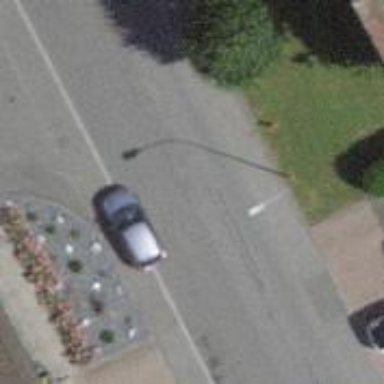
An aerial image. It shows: Residential road with paved surface. There are separate sidewalks on both sides.